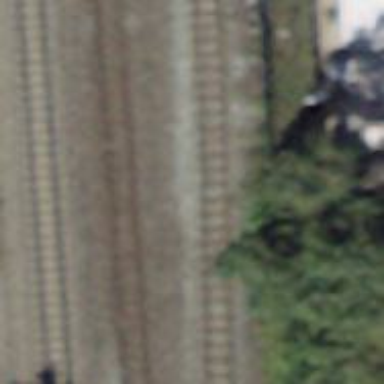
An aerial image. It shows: Narrow-gauge railway with one track passing through service yard.